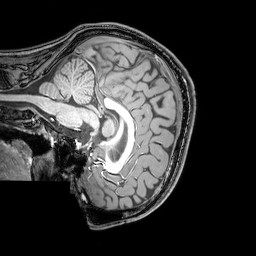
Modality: T1w
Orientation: sagittal
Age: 22
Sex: male
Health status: healthy
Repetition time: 0.081 s
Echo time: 0.037 s